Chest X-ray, AP view. Patient: 21 years old, sex M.
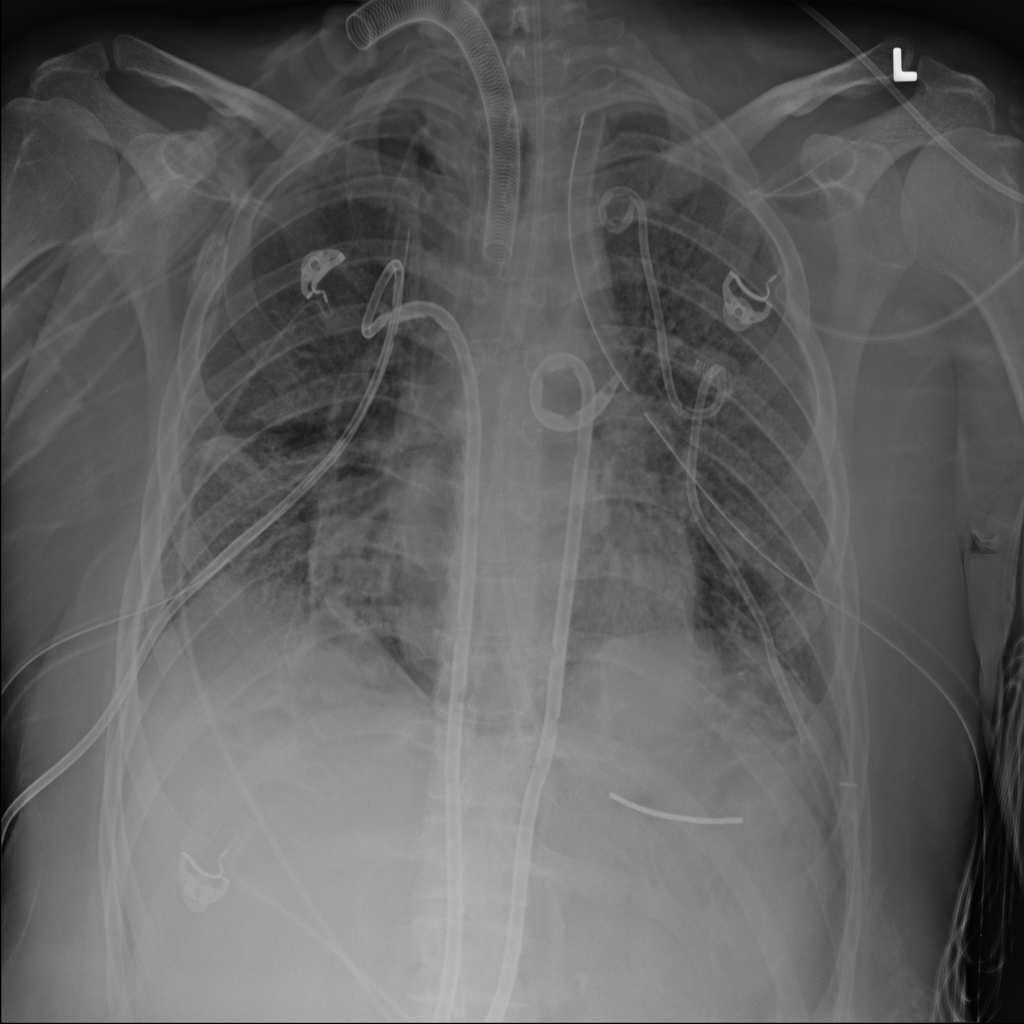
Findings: Emphysema, Infiltration, Pneumothorax